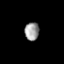
Tissue: prostate
Cell type: Myeloid cells
Senescence score: 0.7136
Nuclear area (px): 256
Mean DAPI intensity: 154.969